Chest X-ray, AP view. Patient: 53 years old, sex M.
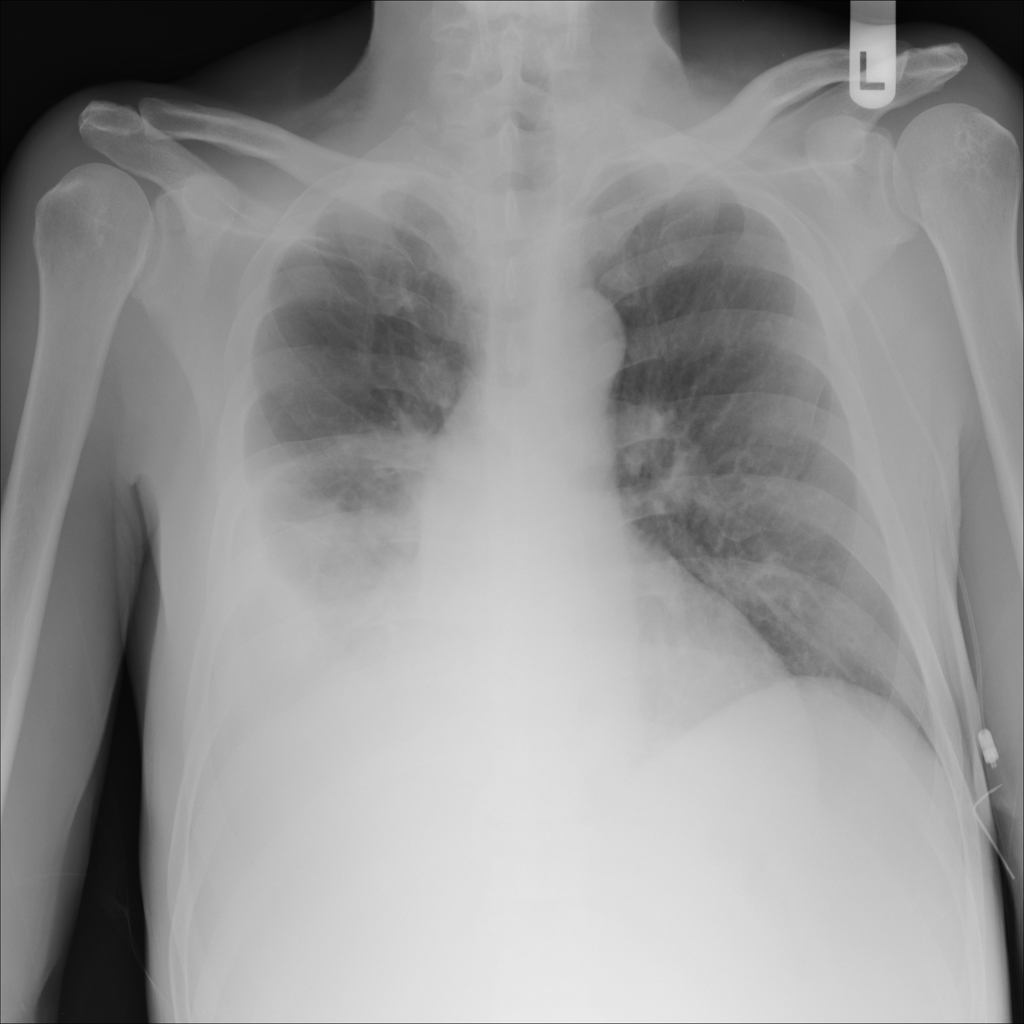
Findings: Effusion